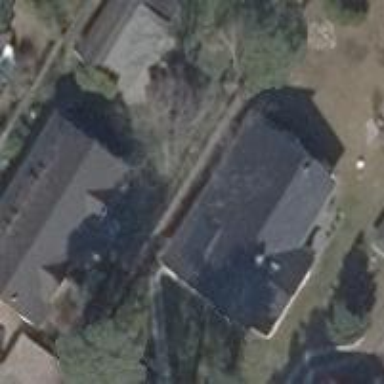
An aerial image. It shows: Residential building.